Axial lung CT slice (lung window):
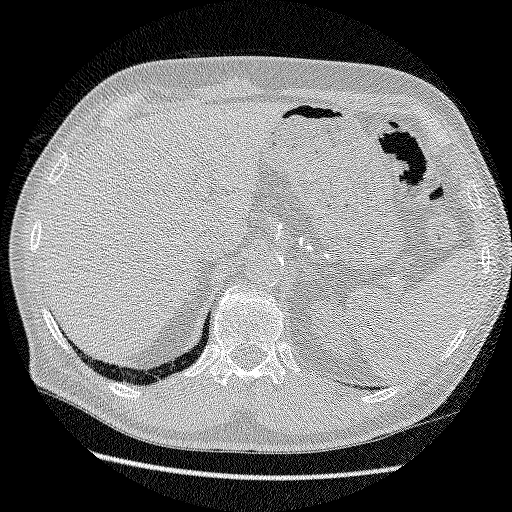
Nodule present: no